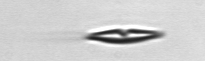
Label: pennate